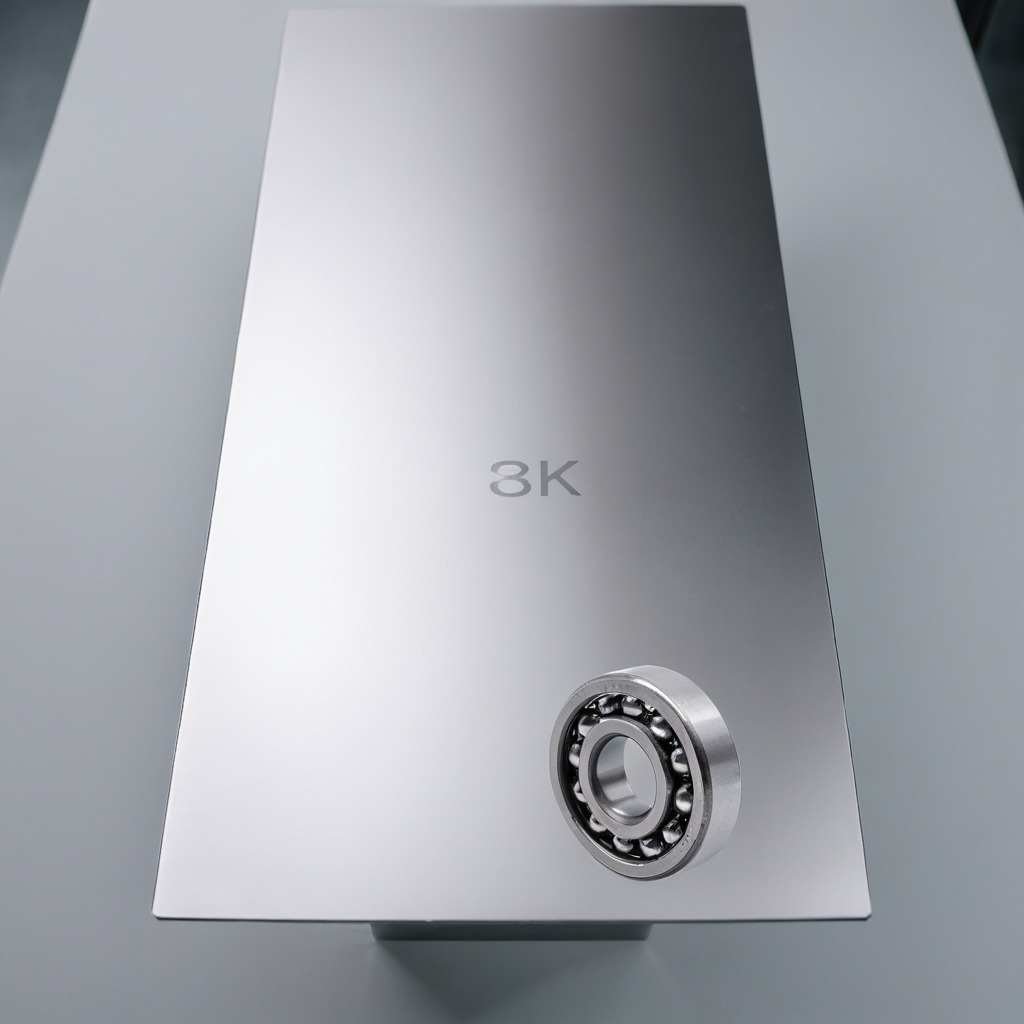
A metal ball bearing is lying on the stainless steel table in a high-end prototyping lab.